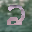
Label: 2